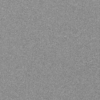
Label: dusty